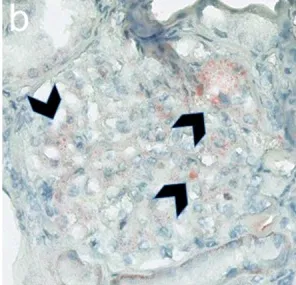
Light microscopic findings. B: Sudan III-positive staining for lipid (black arrows) is observed in the mesangium and infiltrating foam cells (original magnification x 400).
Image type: pathology (congo_red)